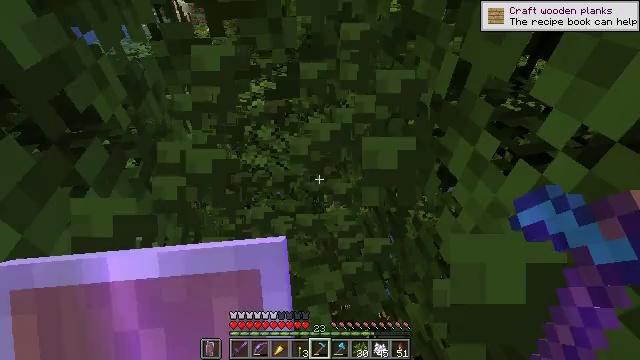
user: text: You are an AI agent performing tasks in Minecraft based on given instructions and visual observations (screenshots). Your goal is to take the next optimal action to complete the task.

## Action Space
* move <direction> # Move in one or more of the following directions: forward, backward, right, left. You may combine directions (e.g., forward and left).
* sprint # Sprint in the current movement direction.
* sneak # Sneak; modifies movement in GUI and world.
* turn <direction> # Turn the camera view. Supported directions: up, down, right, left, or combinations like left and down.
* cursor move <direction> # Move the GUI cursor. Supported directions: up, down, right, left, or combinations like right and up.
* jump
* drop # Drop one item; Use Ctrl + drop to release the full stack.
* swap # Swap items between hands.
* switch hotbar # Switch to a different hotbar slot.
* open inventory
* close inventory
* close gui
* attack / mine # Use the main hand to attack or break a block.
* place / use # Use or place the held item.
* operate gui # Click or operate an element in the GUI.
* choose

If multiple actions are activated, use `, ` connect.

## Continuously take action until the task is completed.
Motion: motion action
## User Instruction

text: Break oak leaves from the trees.
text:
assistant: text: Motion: no_op